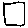
Label: square